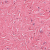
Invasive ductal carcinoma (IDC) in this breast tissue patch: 0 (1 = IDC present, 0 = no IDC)